Interaction volume radius: 5 \u00c5
Interaction volume height: 10 \u00c5
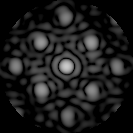
Disorder parameter: 0.2842